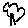
Label: tree